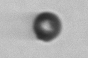
Label: bead